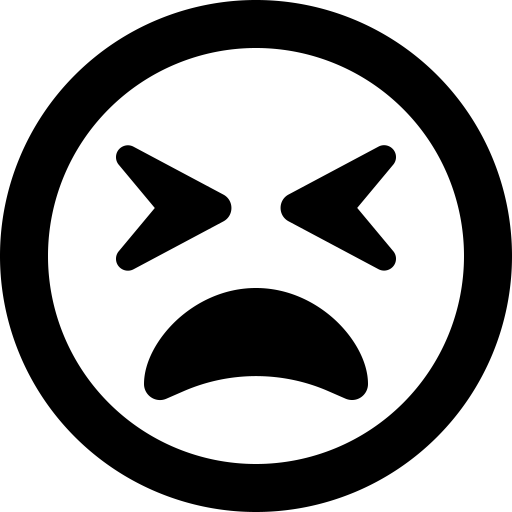
Tags: icon, FontAwesome, fa-icon, outline, face, tired